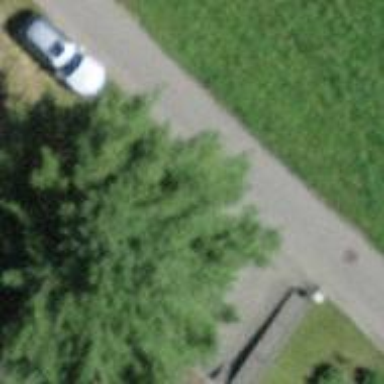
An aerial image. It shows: Bench.